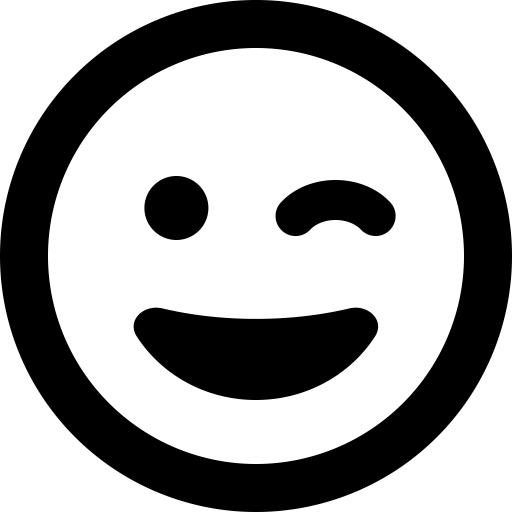
Tags: icon, FontAwesome, fa-icon, outline, face, grin, wink